Interaction volume radius: 5 \u00c5
Interaction volume height: 20 \u00c5
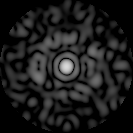
Disorder parameter: 0.8453